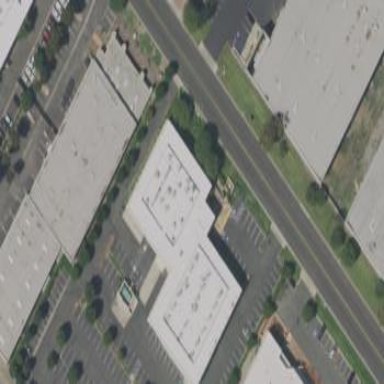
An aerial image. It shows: Commercial building.